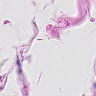
Metastatic tissue present: no